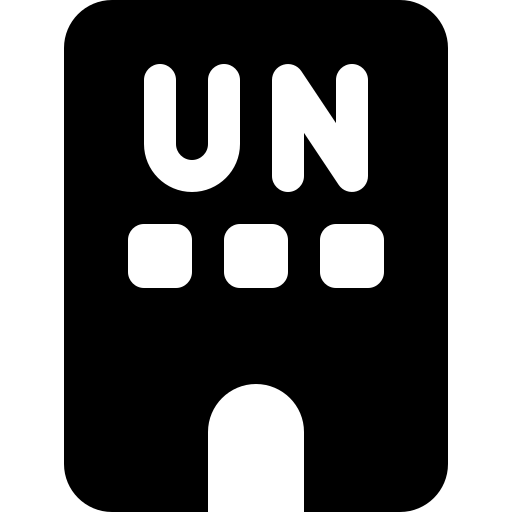
Tags: icon, FontAwesome, fa-icon, solid, building, un